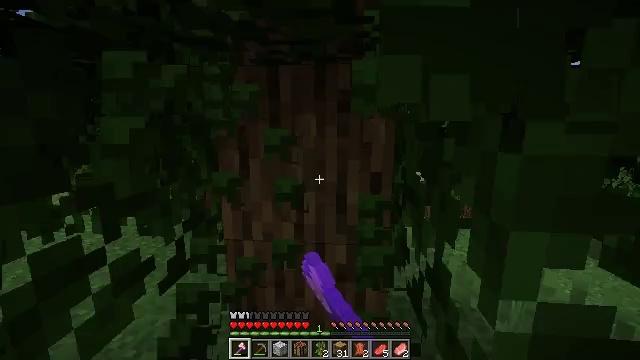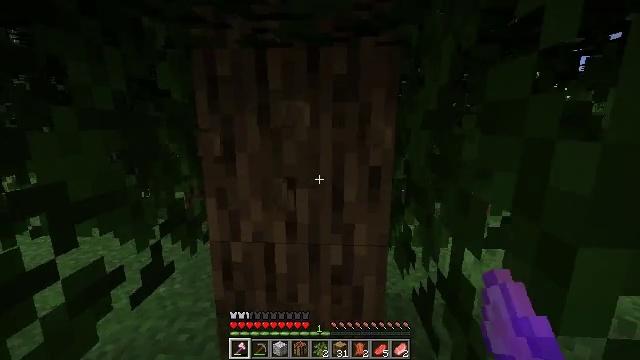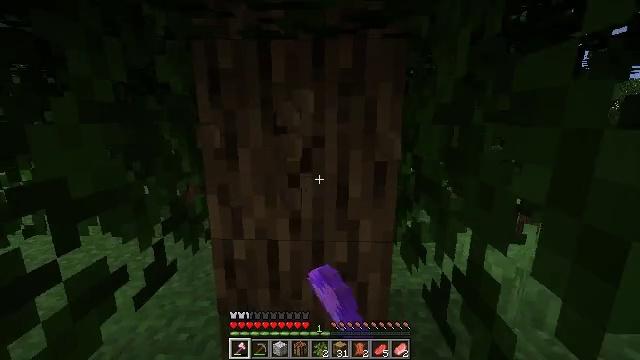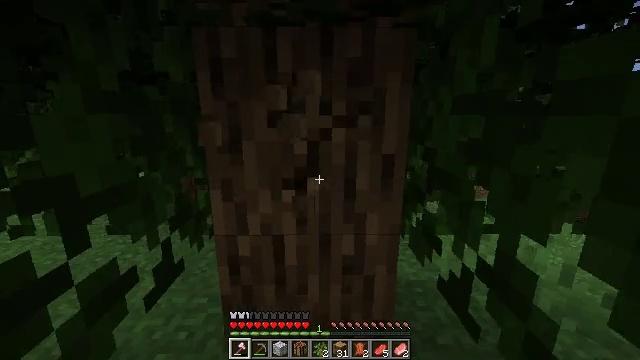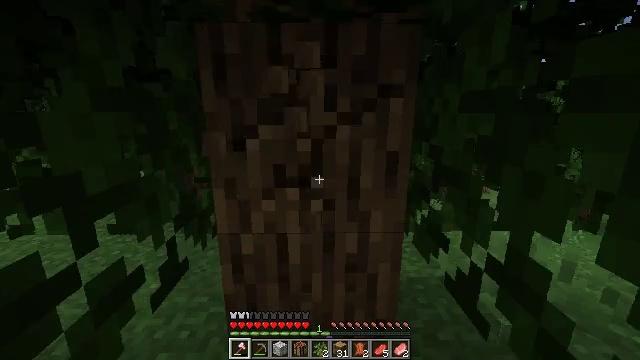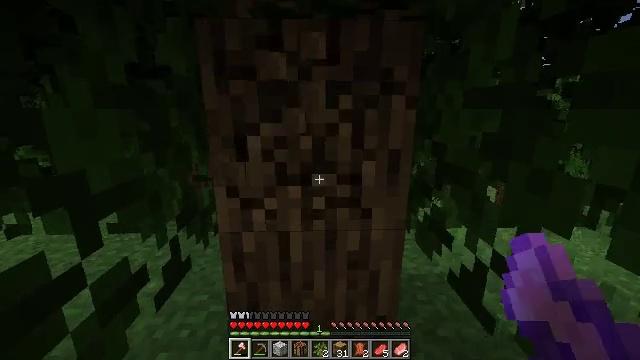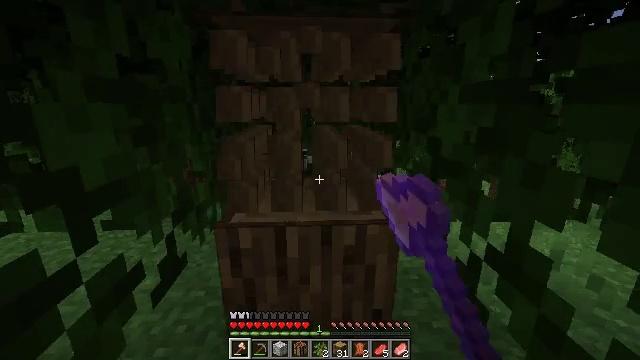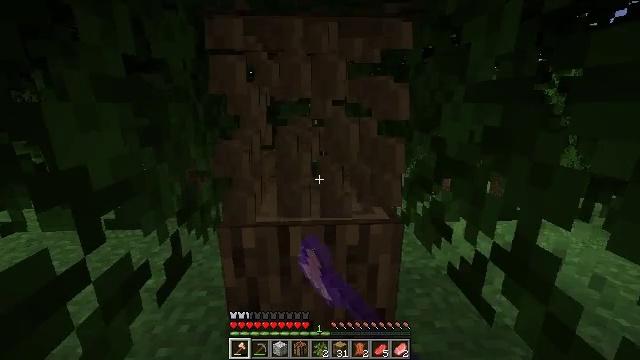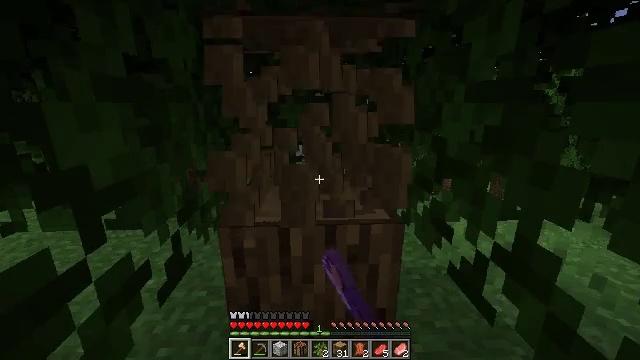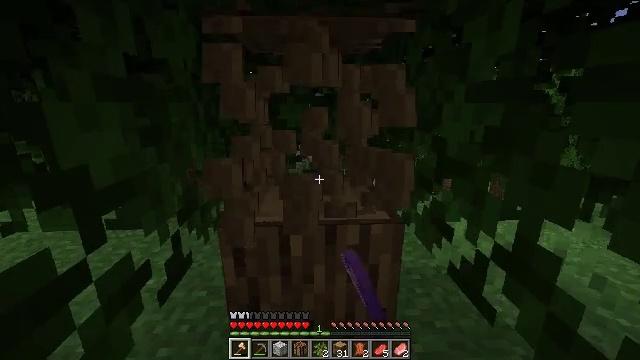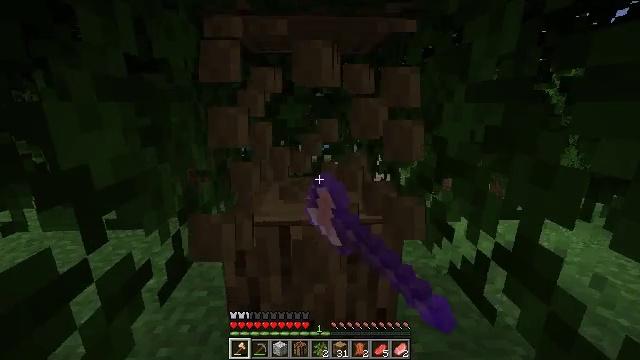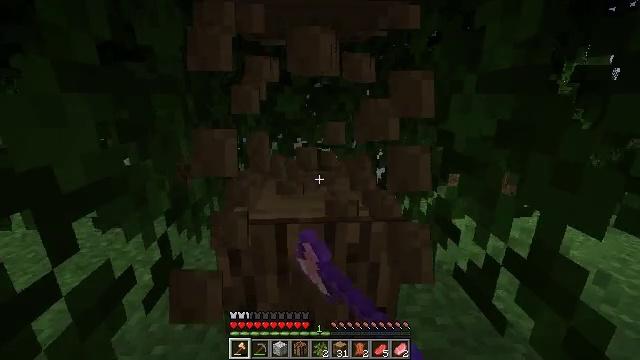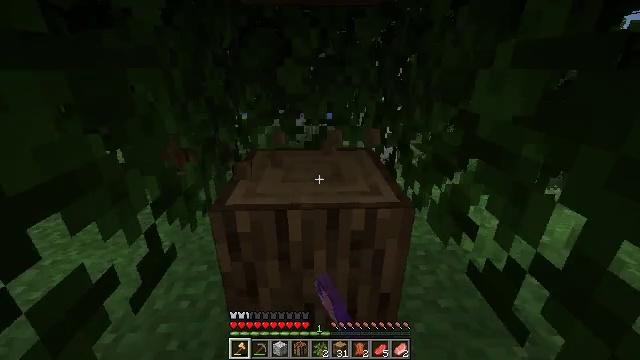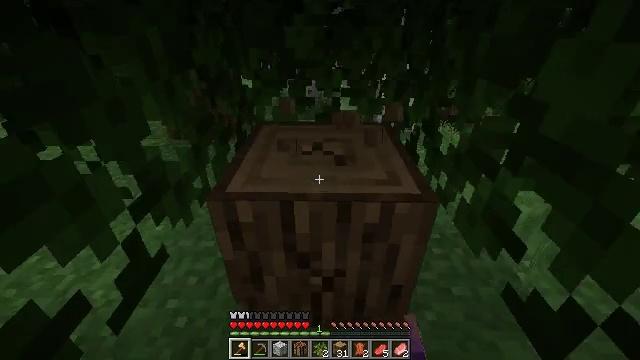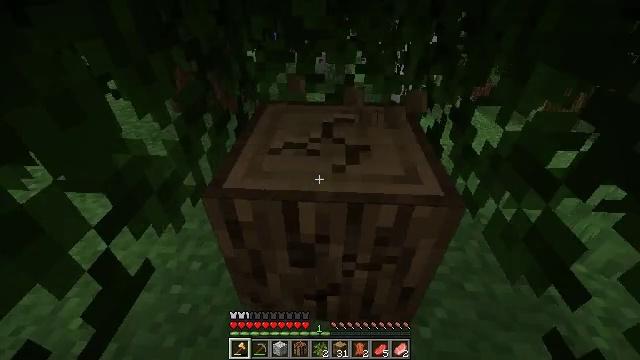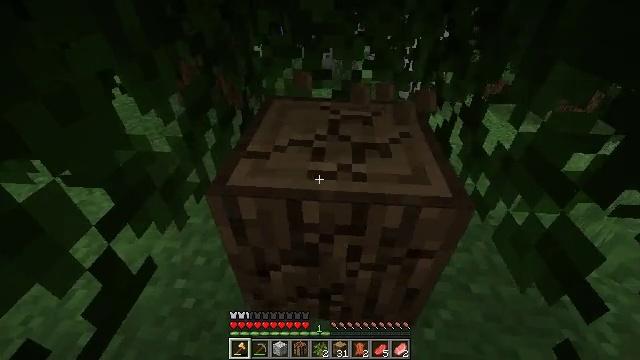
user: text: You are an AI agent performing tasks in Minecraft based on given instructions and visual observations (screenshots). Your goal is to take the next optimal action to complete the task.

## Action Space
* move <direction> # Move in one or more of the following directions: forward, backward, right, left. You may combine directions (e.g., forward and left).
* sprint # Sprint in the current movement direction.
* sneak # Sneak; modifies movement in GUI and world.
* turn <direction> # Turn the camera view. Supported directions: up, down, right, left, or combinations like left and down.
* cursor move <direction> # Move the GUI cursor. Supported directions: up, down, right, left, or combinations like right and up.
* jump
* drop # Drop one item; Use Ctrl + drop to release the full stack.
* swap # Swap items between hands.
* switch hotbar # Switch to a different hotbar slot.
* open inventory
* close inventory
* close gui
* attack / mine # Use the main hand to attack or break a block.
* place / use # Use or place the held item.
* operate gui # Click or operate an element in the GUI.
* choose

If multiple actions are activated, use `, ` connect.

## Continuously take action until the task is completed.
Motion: motion action
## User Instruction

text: Gather oak logs from trees.
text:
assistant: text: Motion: turn right and down, attack / mine
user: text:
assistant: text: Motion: move left, turn right, attack / mine
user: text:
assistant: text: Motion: turn right and down, attack / mine
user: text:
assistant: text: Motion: attack / mine
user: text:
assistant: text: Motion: attack / mine
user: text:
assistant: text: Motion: turn right and down, attack / mine
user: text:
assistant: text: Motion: attack / mine
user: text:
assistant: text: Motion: attack / mine
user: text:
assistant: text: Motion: attack / mine
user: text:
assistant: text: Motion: attack / mine
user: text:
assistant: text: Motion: move forward, turn down, attack / mine
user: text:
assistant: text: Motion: move forward, turn left and down, attack / mine
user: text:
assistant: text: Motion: move forward, turn left and down, attack / mine
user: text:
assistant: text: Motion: turn left and down, attack / mine
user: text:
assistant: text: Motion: turn left, attack / mine
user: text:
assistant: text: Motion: turn left and down, attack / mine
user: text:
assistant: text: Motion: turn left and down, attack / mine
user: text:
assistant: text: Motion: turn left and down, attack / mine
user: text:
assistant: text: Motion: attack / mine
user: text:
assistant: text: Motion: attack / mine
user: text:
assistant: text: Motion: attack / mine
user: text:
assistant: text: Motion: move forward, attack / mine
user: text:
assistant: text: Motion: move forward, turn right and up, attack / mine
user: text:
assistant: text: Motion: move forward, turn up, attack / mine
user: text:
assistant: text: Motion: move forward, turn up, attack / mine
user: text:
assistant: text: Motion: turn up, attack / mine
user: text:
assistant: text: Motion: turn right and up, attack / mine
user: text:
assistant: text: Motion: turn right and up, attack / mine
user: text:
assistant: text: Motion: turn up, attack / mine
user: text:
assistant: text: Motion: turn left and up, attack / mine